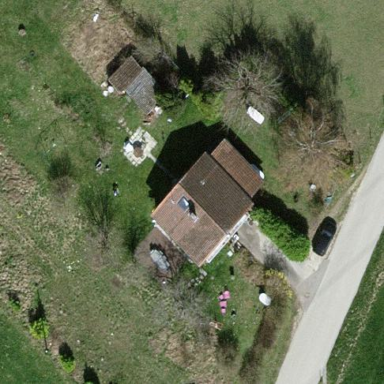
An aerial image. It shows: Simple house.